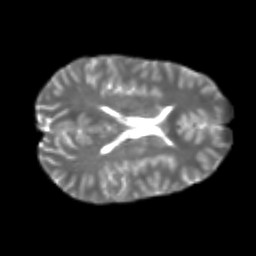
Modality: T2w
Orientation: axial
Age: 21
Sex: male
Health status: healthy
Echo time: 0.074 s